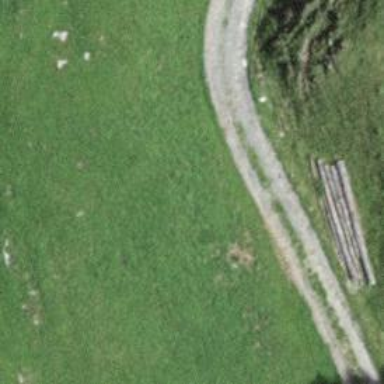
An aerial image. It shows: Concrete track with grade 3 track type.